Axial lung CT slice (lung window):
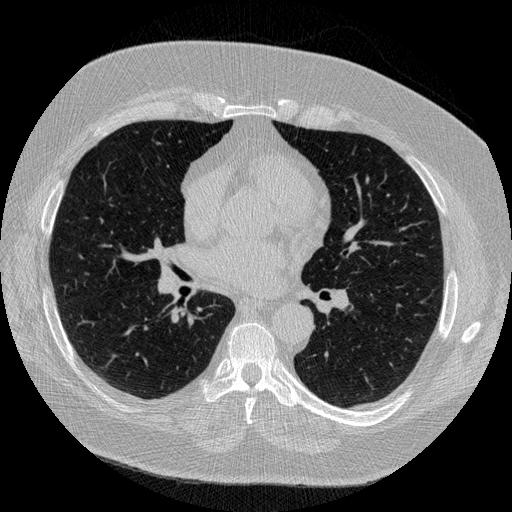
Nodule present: no